Question: I am trying to add text label to nodes in d3 Force Directed Graph, there seems to be an issue.
This is my <URL>:

When I add the node name like this:
'''
node.append("text")
.attr("class", "word")
.attr("dy", ".35em")
.text(function(d) {
console.log(d.name);
return d.name;
});
'''
There's no change but the names are getting logged.
When i tried using <URL> is the outcome of that effort i put in. Can anyone tell me what am i doing wrong?
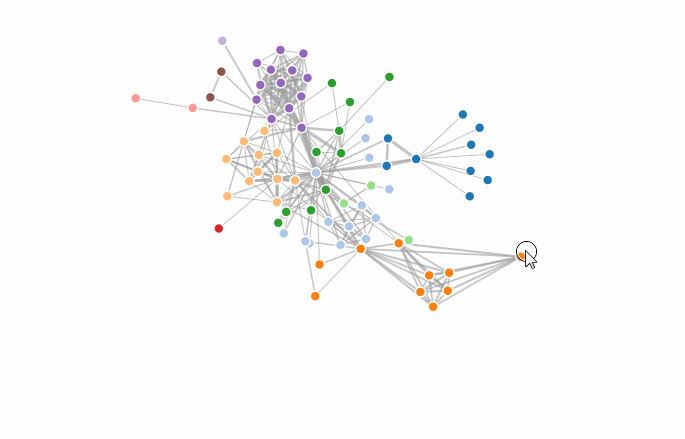
Answer: You are adding a text element inside a circle, that won't work. You can add groups under the svg element and then append the circle and a text in each group:
'''
// Create the groups under svg
var gnodes = svg.selectAll('g.gnode')
.data(graph.nodes)
.enter()
.append('g')
.classed('gnode', true);
// Add one circle in each group
var node = gnodes.append("circle")
.attr("class", "node")
.attr("r", 5)
.style("fill", function(d) { return color(d.group); })
.call(force.drag);
// Append the labels to each group
var labels = gnodes.append("text")
.text(function(d) { return d.name; });
force.on("tick", function() {
// Update the links
link.attr("x1", function(d) { return d.source.x; })
.attr("y1", function(d) { return d.source.y; })
.attr("x2", function(d) { return d.target.x; })
.attr("y2", function(d) { return d.target.y; });
// Translate the groups
gnodes.attr("transform", function(d) {
return 'translate(' + [d.x, d.y] + ')';
});
});
'''
A fork of your fiddle with this strategy is <URL>